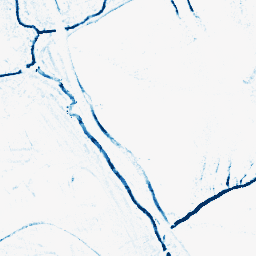
Category: morphological
Decomposition family: morphological_rect
Decomposition parameters: operation: closing
width: 5
height: 5
Upsampling method: bspline
Upsampling parameters: scale: 8
Upsampling scale: 8